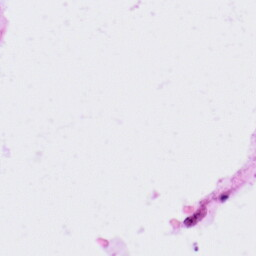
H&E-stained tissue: Colon